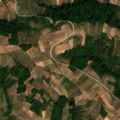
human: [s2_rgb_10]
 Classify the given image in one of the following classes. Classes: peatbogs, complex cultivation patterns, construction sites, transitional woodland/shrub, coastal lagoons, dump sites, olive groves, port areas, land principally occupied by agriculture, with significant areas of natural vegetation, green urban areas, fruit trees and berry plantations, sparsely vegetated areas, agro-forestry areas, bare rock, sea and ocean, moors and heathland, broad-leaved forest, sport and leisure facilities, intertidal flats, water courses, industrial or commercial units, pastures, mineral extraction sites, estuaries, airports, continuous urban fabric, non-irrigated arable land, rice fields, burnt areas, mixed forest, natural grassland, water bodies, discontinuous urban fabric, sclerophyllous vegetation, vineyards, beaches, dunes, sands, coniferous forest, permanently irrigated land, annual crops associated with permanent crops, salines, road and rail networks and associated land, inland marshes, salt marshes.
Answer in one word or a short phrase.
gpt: complex cultivation patterns, land principally occupied by agriculture, with significant areas of natural vegetation, broad-leaved forest